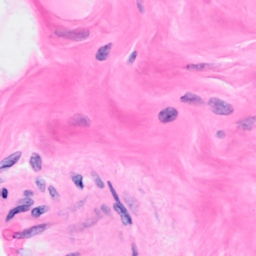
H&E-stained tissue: Breast